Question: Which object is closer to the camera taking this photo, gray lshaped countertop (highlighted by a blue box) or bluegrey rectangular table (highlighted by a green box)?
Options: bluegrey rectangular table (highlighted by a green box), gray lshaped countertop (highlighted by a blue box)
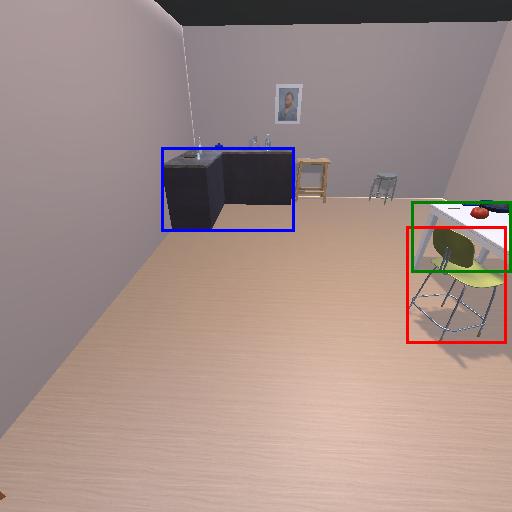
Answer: bluegrey rectangular table (highlighted by a green box)